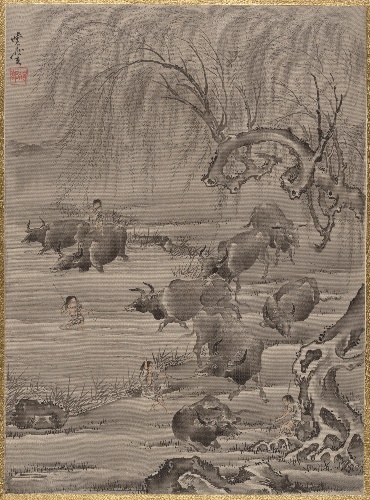
Artist: Kawanabe Kyōsai 河鍋暁斎
Artist bio: Japanese, 1831–1889
Date: ca. 1887
Object type: Album leaf
Classification: Paintings
Medium: Album leaf; ink and color on silk
Culture: Japan
Period: Meiji period (1868–1912)
Dimensions: 14 1/4 x 10 1/2 in. (36.2 x 26.7 cm)
Department: Asian Art
Credit line: Charles Stewart Smith Collection, Gift of Mrs. Charles Stewart Smith, Charles Stewart Smith Jr., and Howard Caswell Smith, in memory of Charles Stewart Smith, 1914
Accession year: 1914
Repository: Metropolitan Museum of Art, New York, NY
Tags: Men|Buffalos